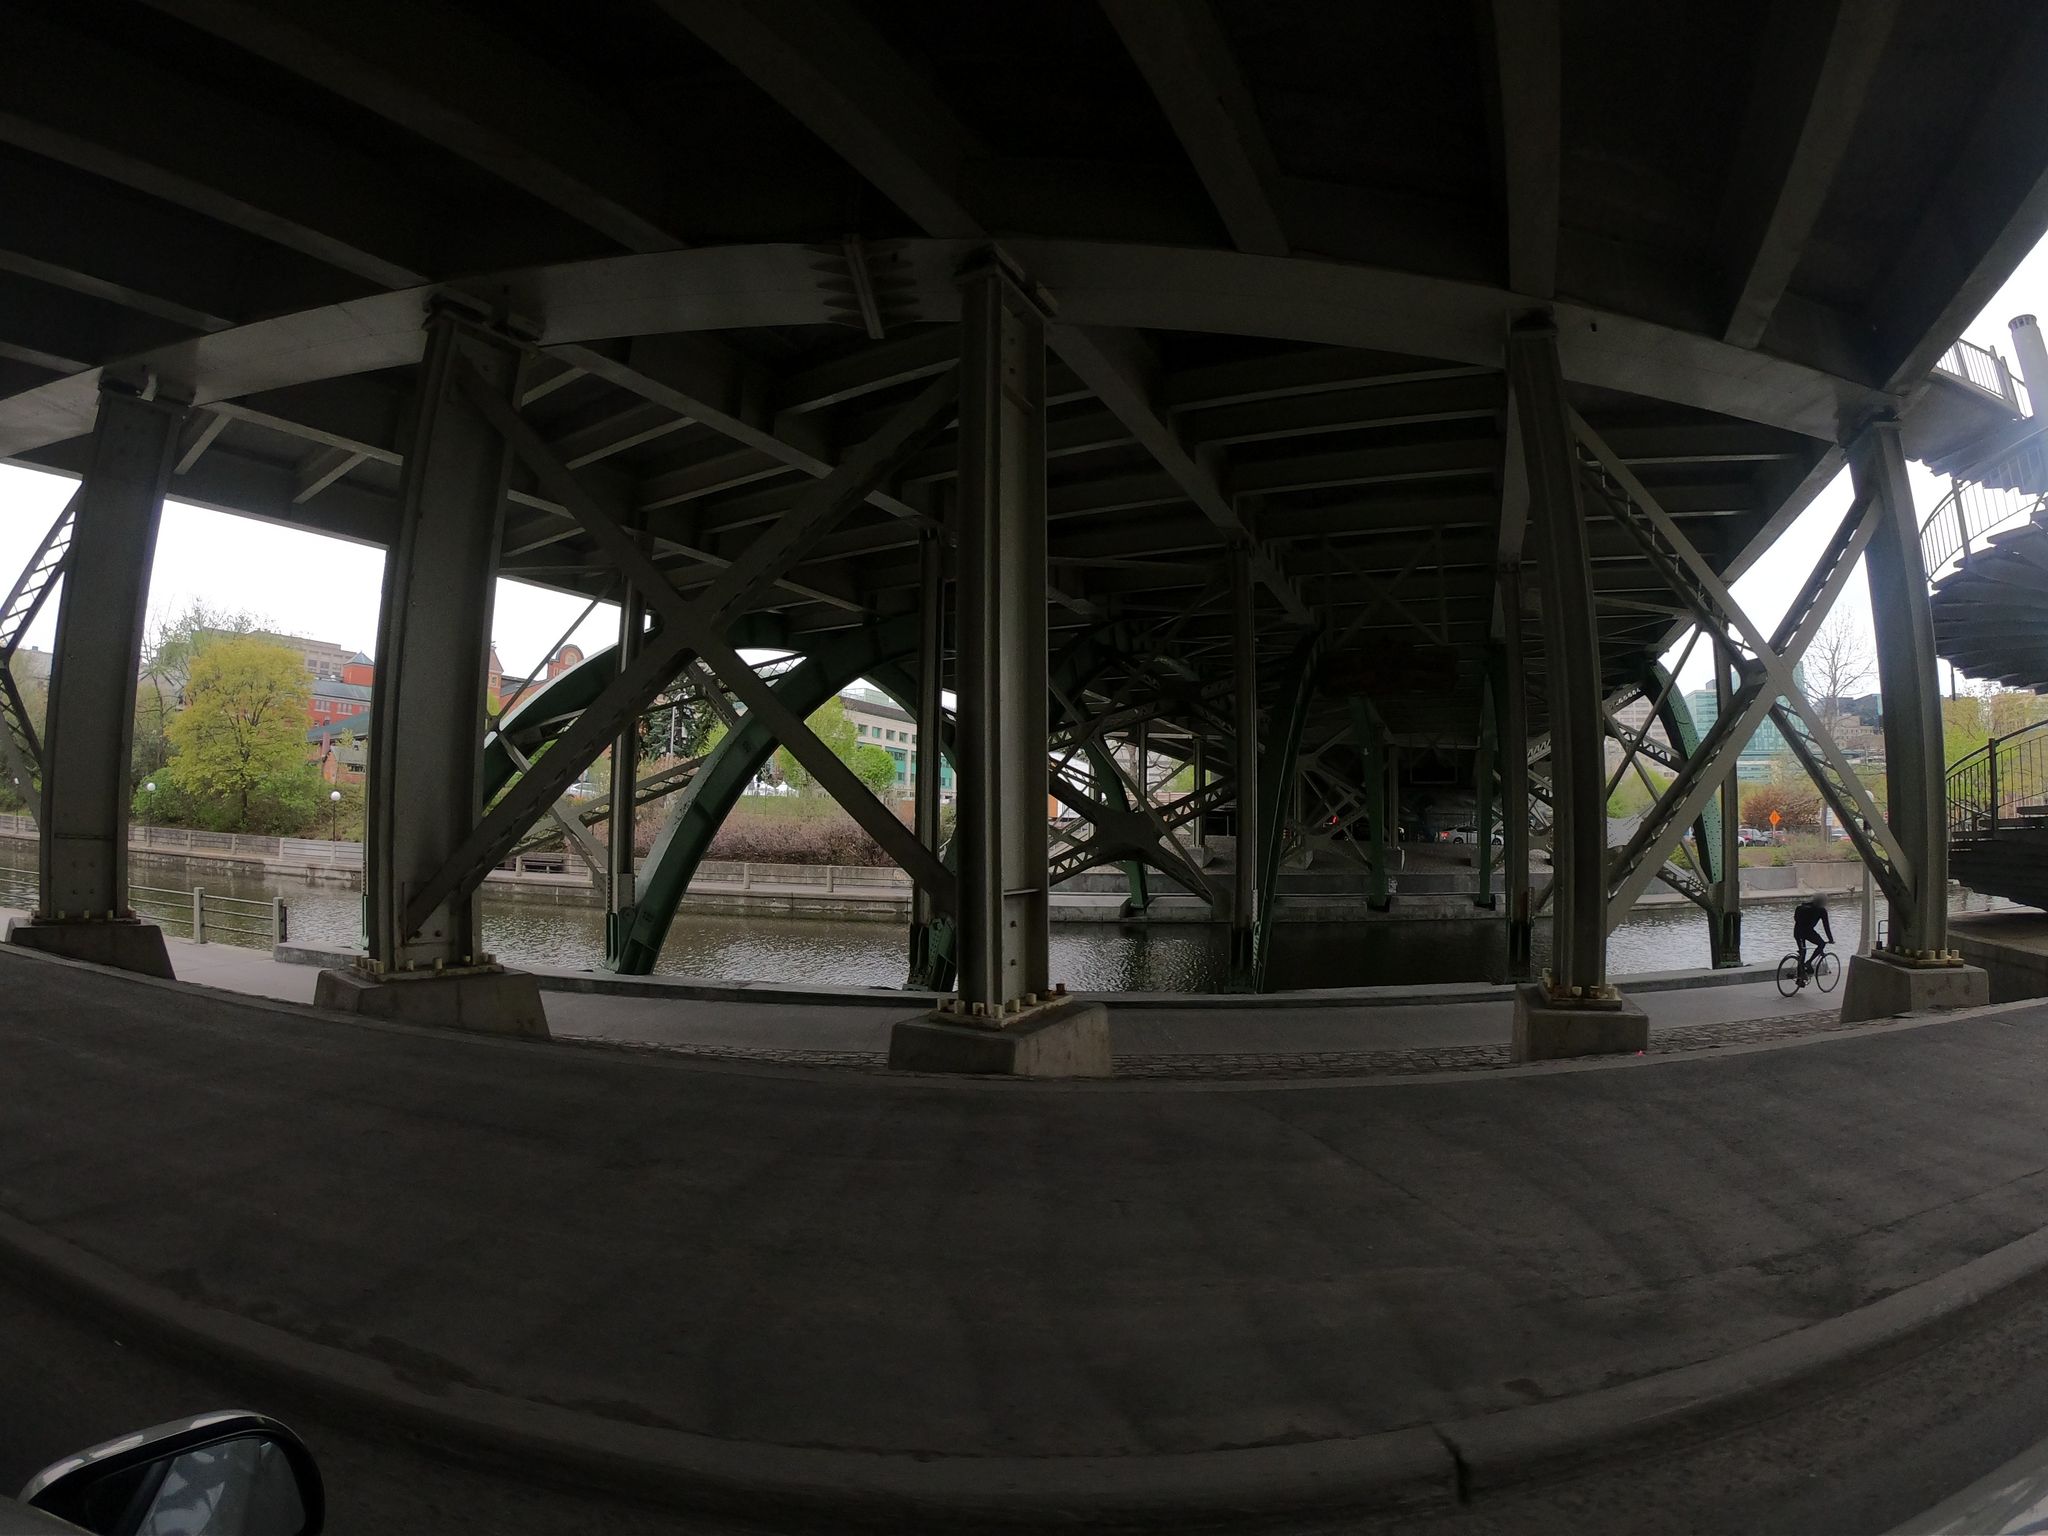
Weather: clear
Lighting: day
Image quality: good
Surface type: cycling surface
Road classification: secondary
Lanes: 2, 1
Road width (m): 3
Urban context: urban centre
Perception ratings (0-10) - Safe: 1.06, Lively: 2.86, Beautiful: 1.44, Boring: 2.13, Depressing: 3.5, Wealthy: 1.56